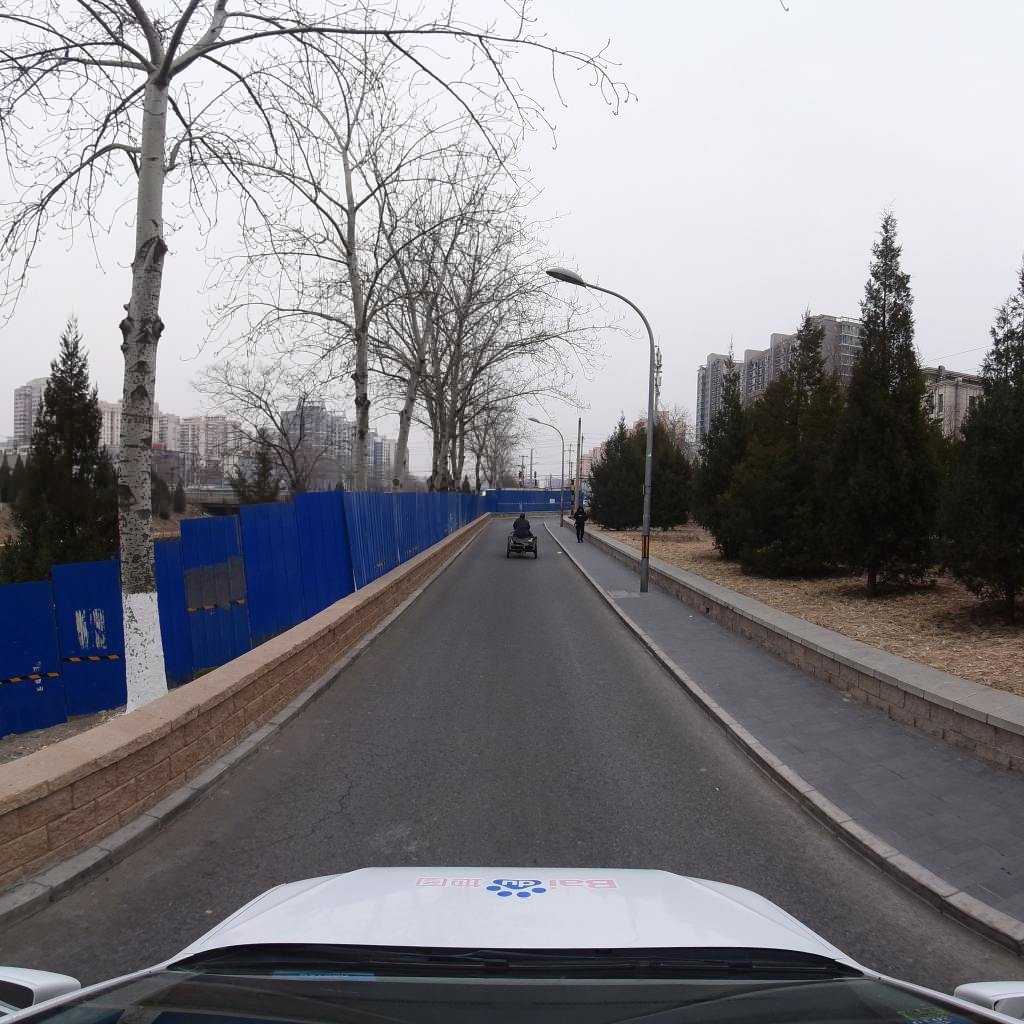
Region: Fengtai
Road damage annotations: longitudinal crack